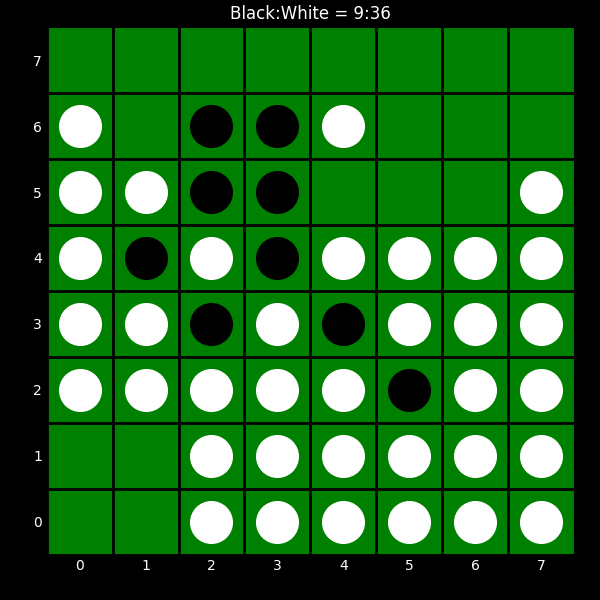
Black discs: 9
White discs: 36